Question: I'm trying to create a batch file that compresses all folders within the main folder to individual zip files with the same name as the subfolders.
Example folder structure:

So in the main folder, zips need to appear with the exact same name and contents as the subfolders.
The code I have right now is posted below. The problem occurs because I have to quote pathnames because they contain spaces and therefore '"%CD%
olders.txt"' in line 4 isn't parsed as filename, but as litteral input string. How can I get this to work?
P.s. I don't require a temporary folders.txt, this just came closest to working as intended.
'''
set zip="P:\Programma'sd\WINRAR
ar.exe" a -r -u -ep1
dir "%CD%" /d /ad /s /b > "%CD%
olders.txt"
set /a COUNT=0
pause
for /f "usebackq delims=|" %%f in ("%CD%
olders.txt") do (
echo %%f
%zip% "%CD%\%%~nf.zip" %%f\* >nul
set /a COUNT+=1)
del "%CD%
olders.txt"
echo.
echo ....................................................
echo.
echo Compressed %COUNT% folders
pause
'''
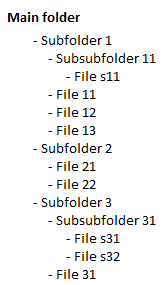
Answer: Maybe use a variable to store it :
'''
set cdfolder="%CD%
olders.txt"
'''
then use it everywhere you need it
'''
...
dir "%CD%" /d /ad /s /b > %cdfolder%
...
'''